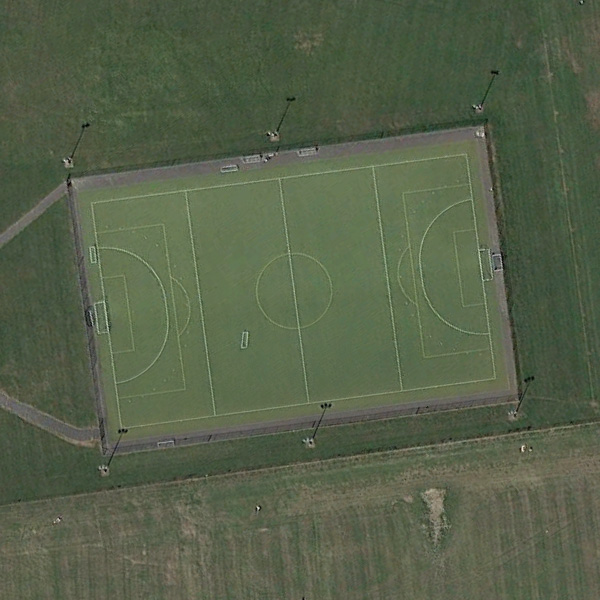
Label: Playground